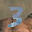
Label: 3